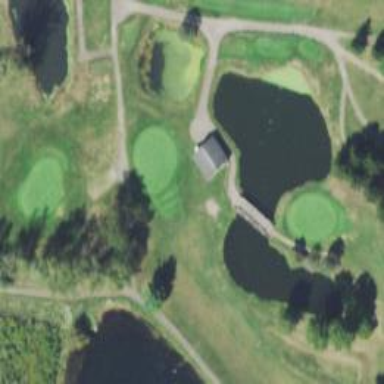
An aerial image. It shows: Golf cartpath that is also road path.